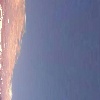
Label: water